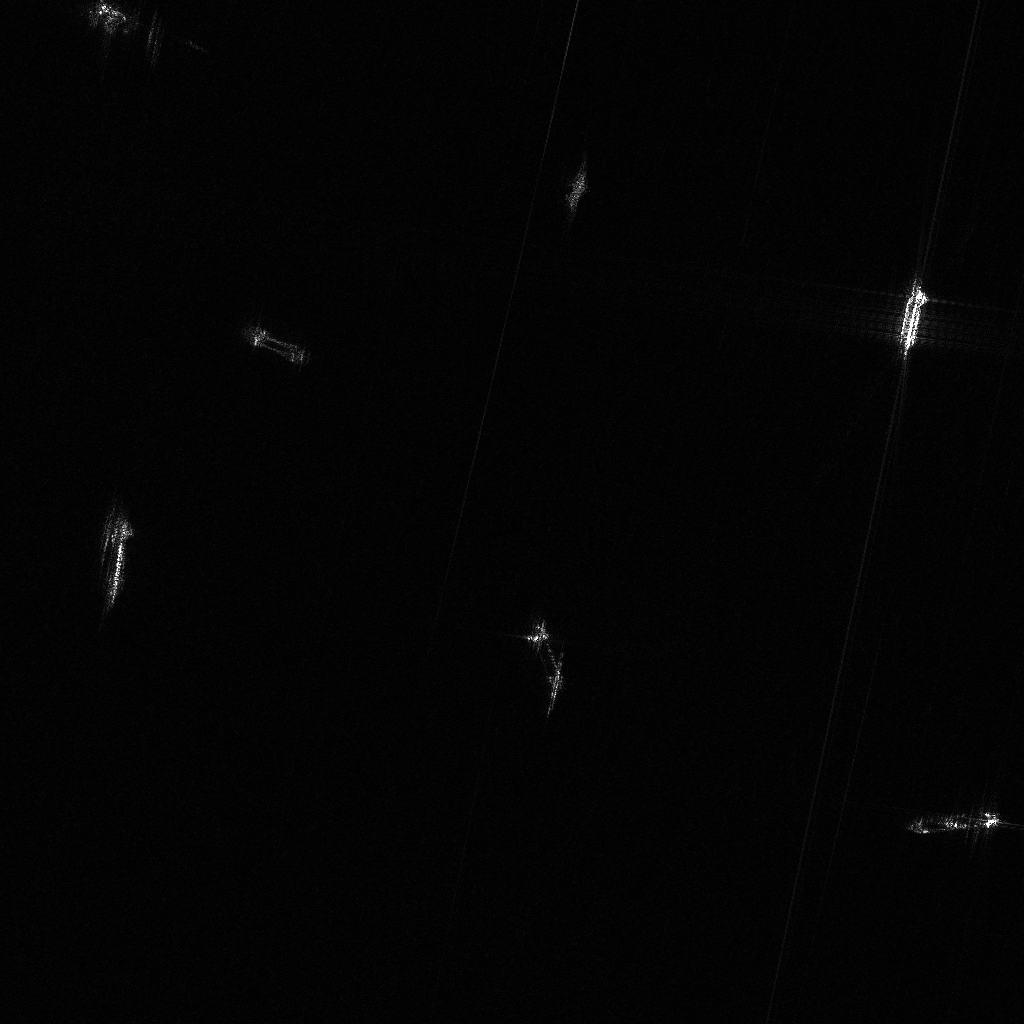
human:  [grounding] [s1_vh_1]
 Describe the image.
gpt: In the satellite image, there is  <ref>1 large container </ref> <box>[[9, 49, 11, 59, 6]]</box> located at left,  <ref>1 small dredger </ref> <box>[[23, 32, 30, 34, 19]]</box> located at left,  <ref>1 small cell-container </ref> <box>[[87, 26, 90, 34, 8]]</box> located at right,  <ref>1 small dredger </ref> <box>[[49, 62, 57, 65, 71]]</box> located at center,  <ref>1 large container </ref> <box>[[91, 75, 93, 84, 87]]</box> located at bottom right,  <ref>1 medium container </ref> <box>[[54, 15, 57, 21, 16]]</box> located at top.